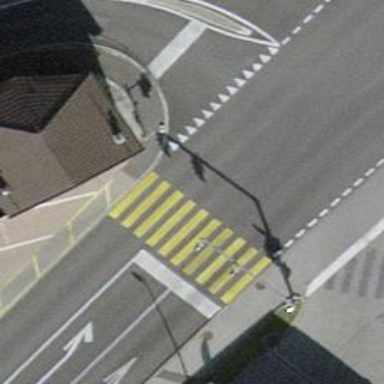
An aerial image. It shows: Road crossing with traffic signals.